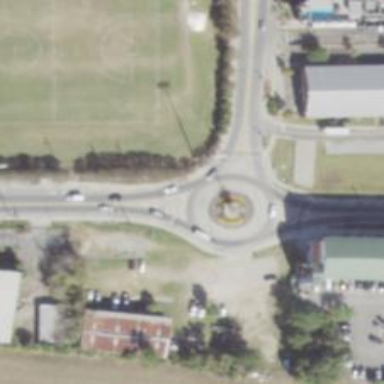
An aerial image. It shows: Marked footway crossing with pedestrian island.